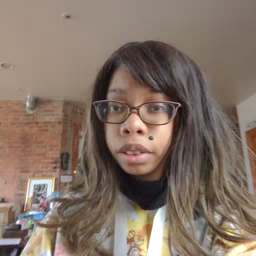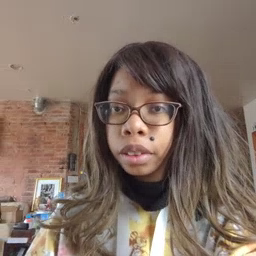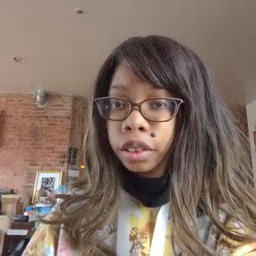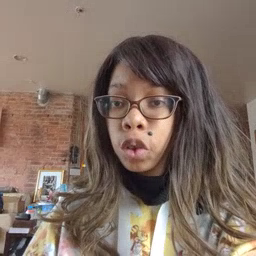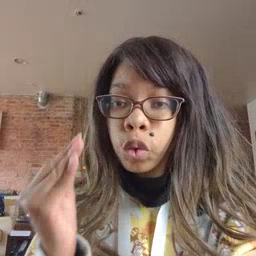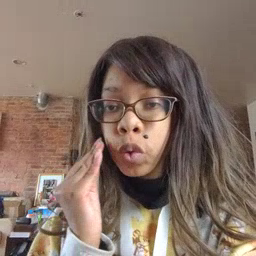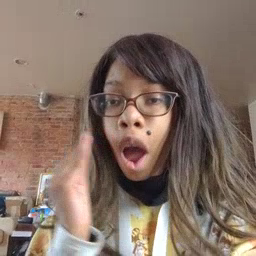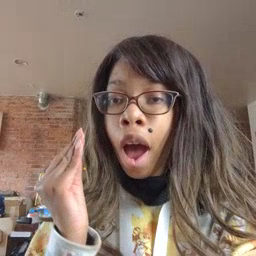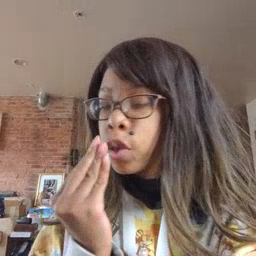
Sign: kiss